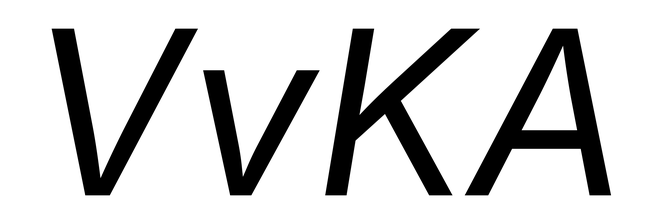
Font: Inter-Italic_Italic